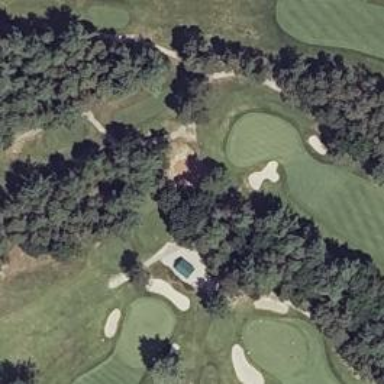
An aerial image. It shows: Golf cartpath that is also road path.